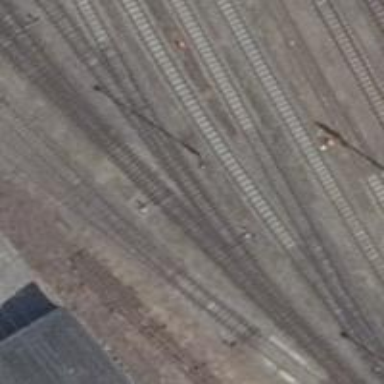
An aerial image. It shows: Rail spur service.